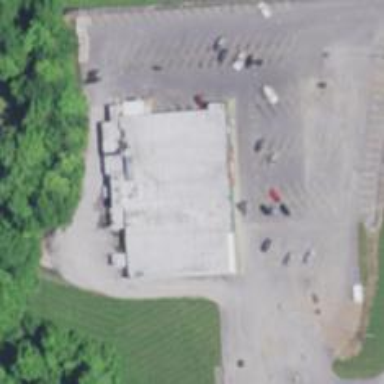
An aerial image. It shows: Supermarket.